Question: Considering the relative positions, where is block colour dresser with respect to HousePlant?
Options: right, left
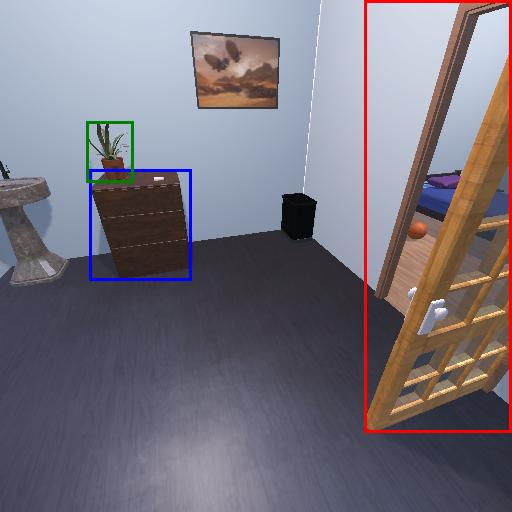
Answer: right